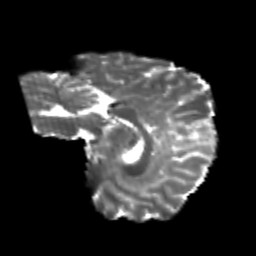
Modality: T2w
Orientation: sagittal
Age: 21
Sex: male
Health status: healthy
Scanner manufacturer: philips
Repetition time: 7.388 s
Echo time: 0.08599 s